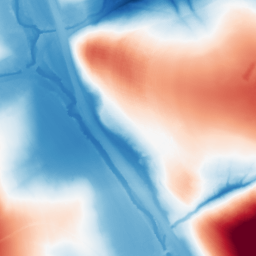
Category: morphological
Decomposition family: morphological
Decomposition parameters: operation: average
size: 100
Upsampling method: bicubic_3x
Upsampling parameters: scale: 3
Upsampling scale: 3